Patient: sex M, age 45
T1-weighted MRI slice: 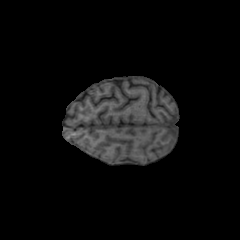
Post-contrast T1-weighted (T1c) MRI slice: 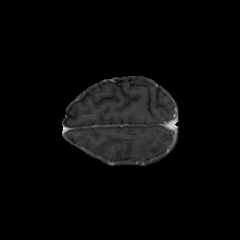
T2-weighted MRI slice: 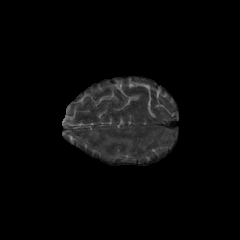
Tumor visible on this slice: no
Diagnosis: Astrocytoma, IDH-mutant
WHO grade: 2